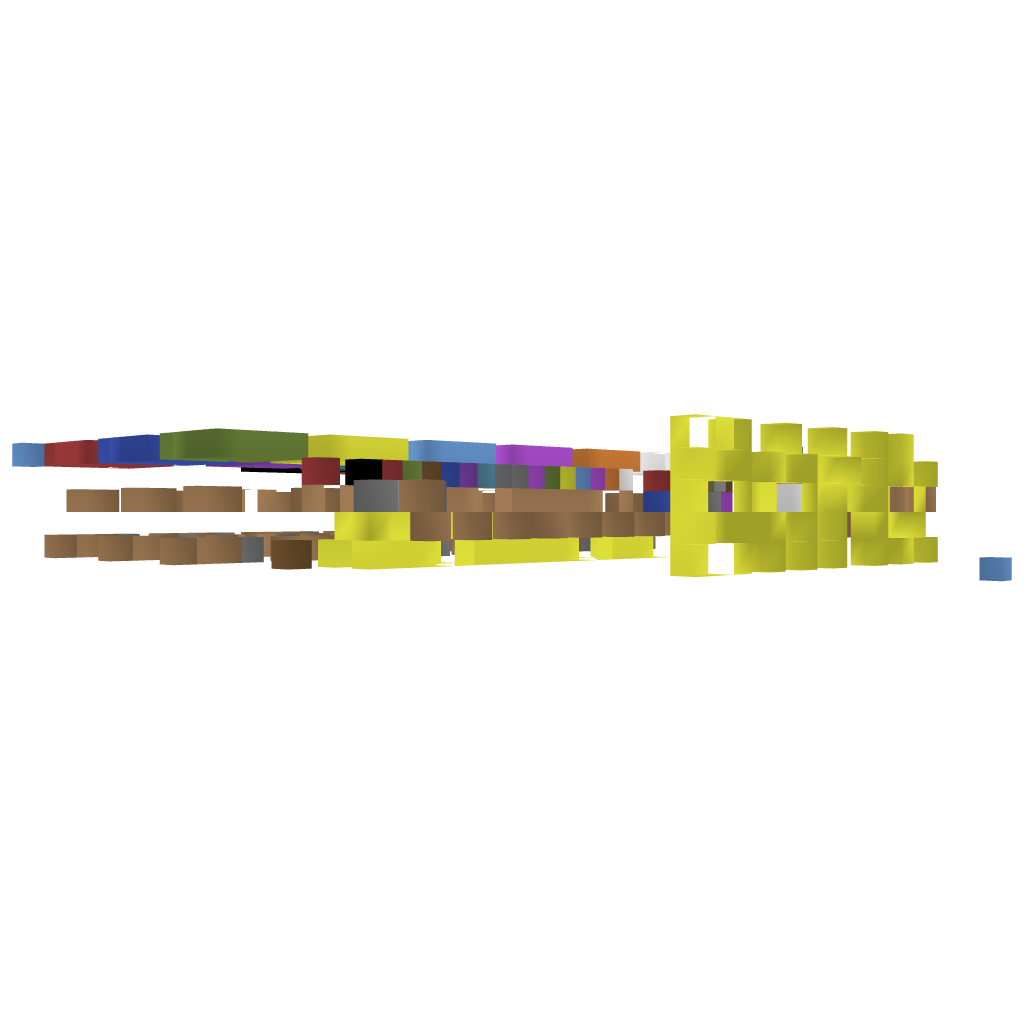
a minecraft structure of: Bank Stackable bad low quality